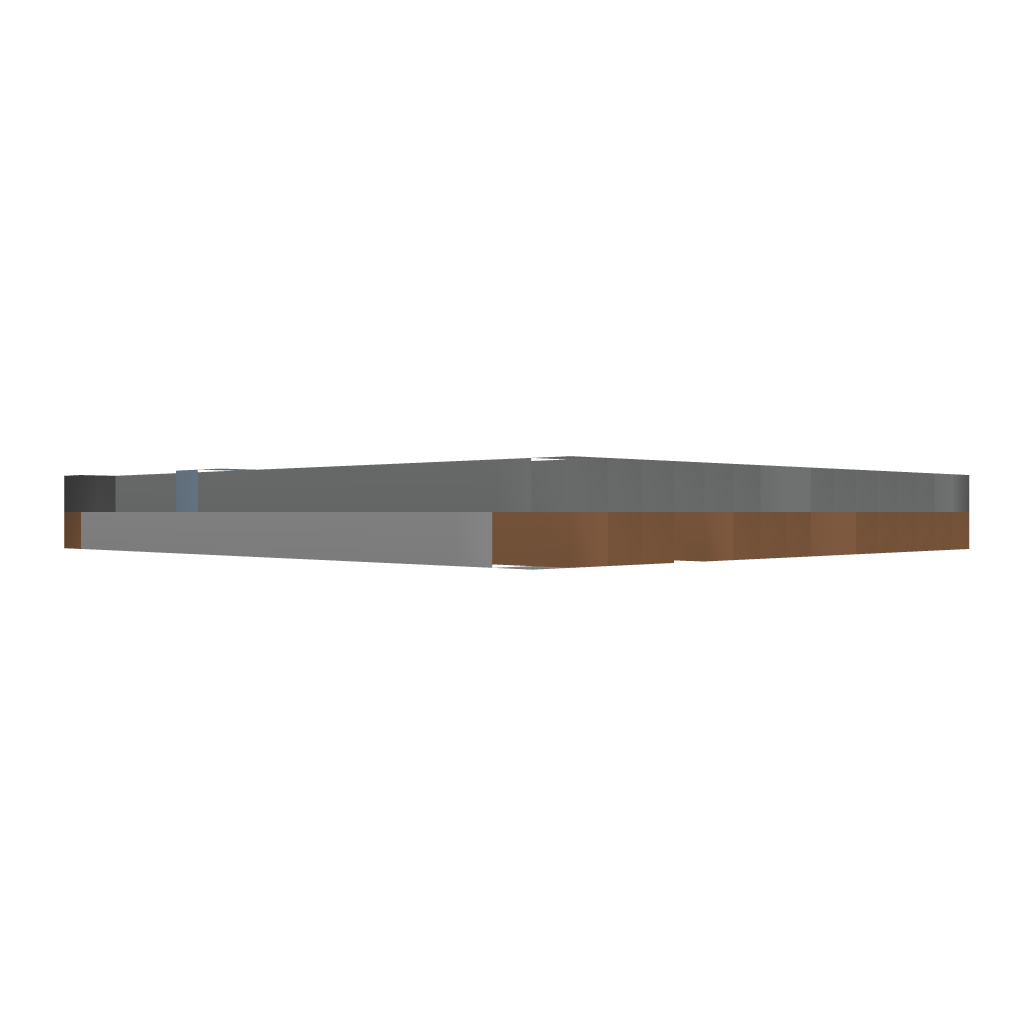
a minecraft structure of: small bank with vault